Interaction volume radius: 10 \u00c5
Interaction volume height: 10 \u00c5
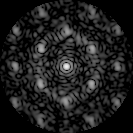
Disorder parameter: 0.4805